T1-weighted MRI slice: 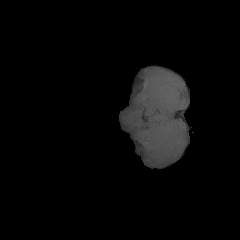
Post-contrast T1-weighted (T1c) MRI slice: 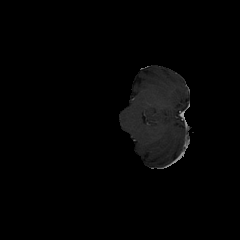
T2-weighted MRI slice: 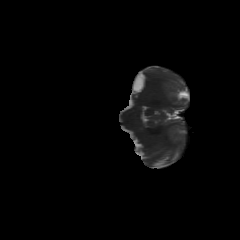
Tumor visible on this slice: no